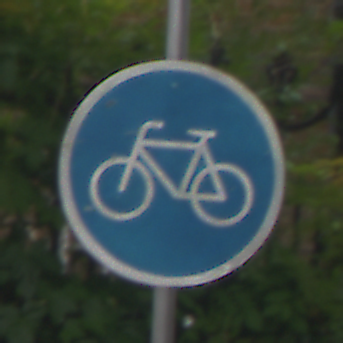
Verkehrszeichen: Radweg
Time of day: MorningAfternoon
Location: Outdoor (Urban)
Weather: Overcast
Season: NotSpecified
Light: Natural